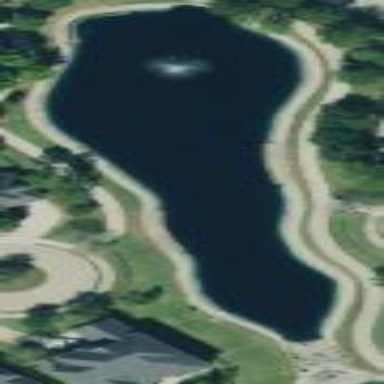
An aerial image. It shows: Retention basin containing natural water.